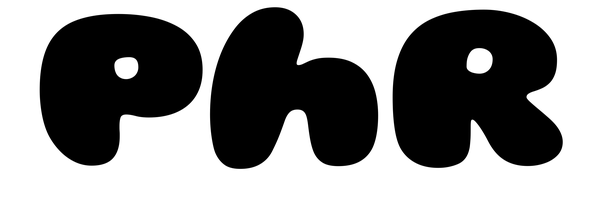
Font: Gluten_Black